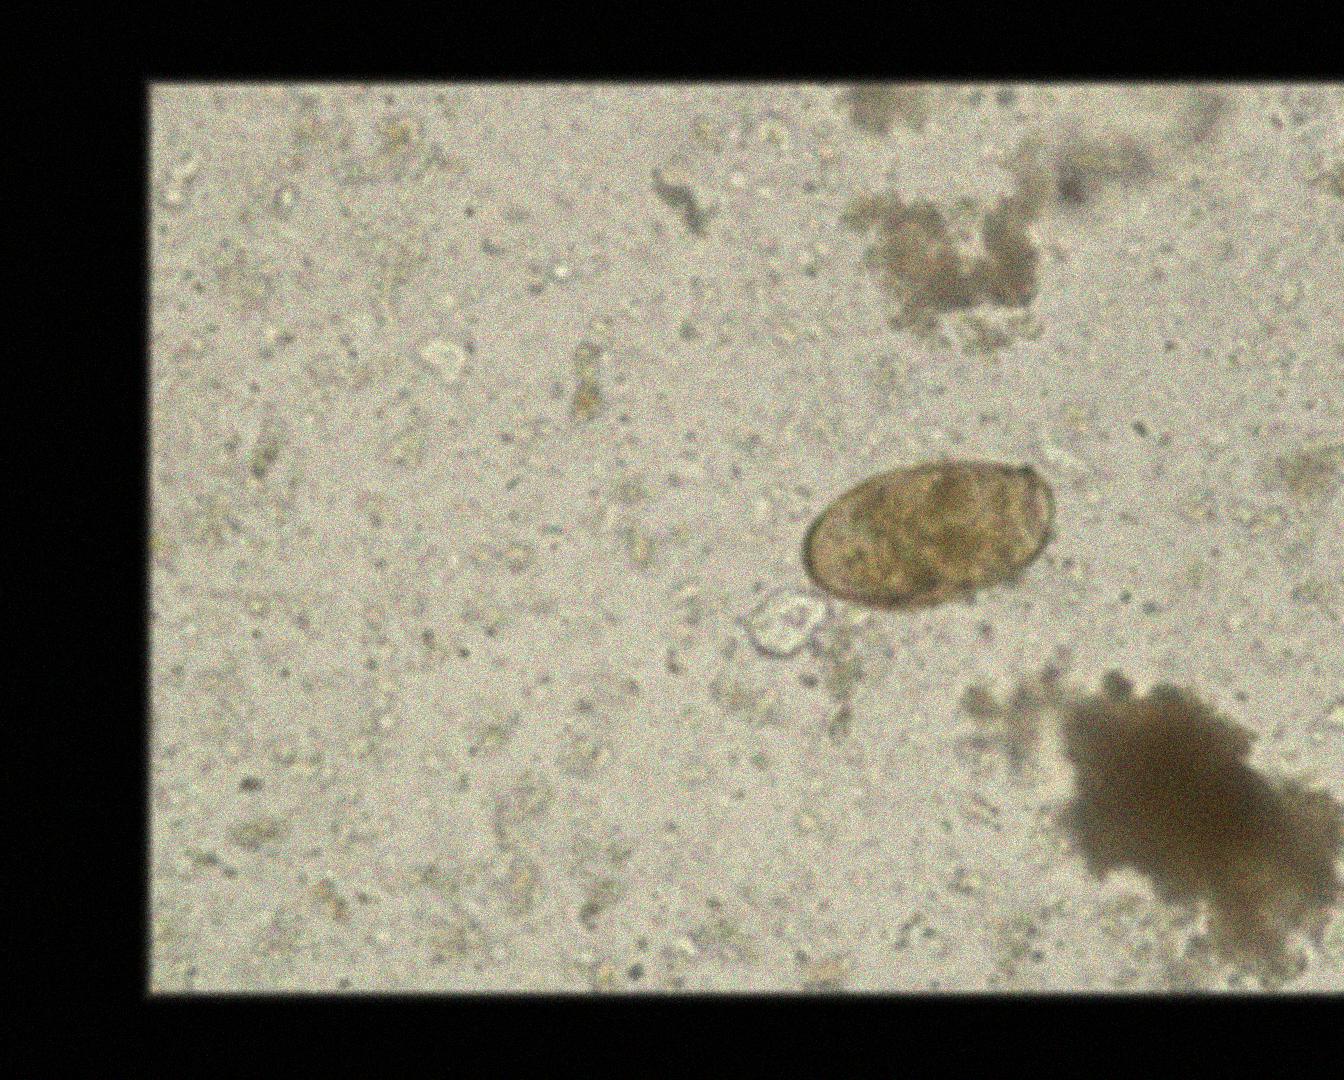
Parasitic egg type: Paragonimus spp